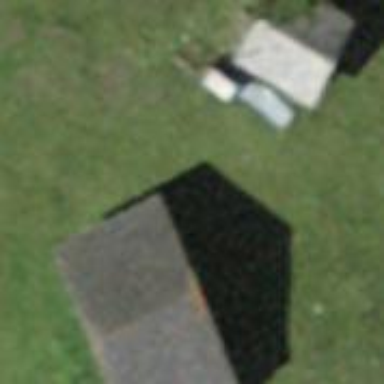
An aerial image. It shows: Building with tiled roof.